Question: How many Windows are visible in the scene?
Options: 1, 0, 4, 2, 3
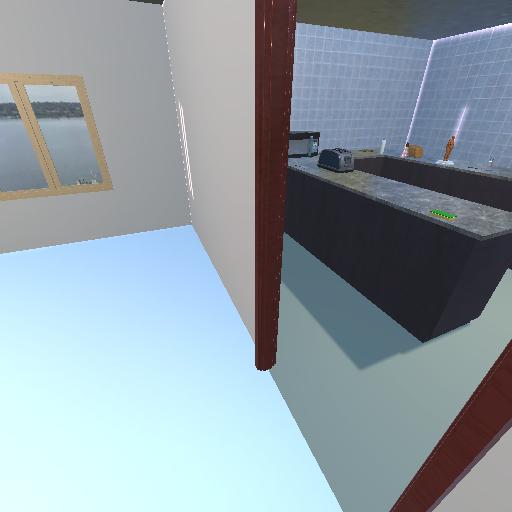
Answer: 1